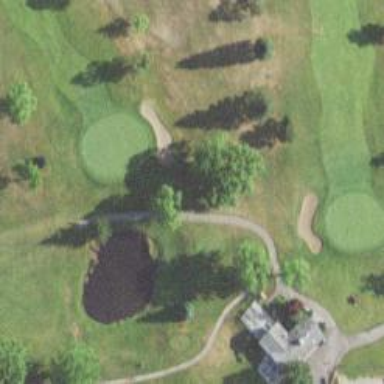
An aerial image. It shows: Service road designated as golf cart path.